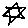
Label: star